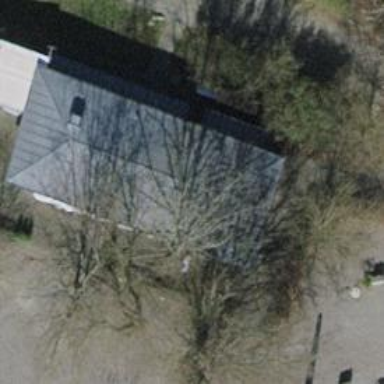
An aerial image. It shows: Hut.